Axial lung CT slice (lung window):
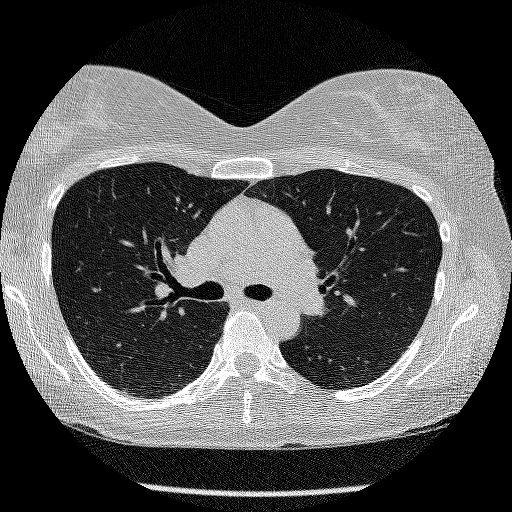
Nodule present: no